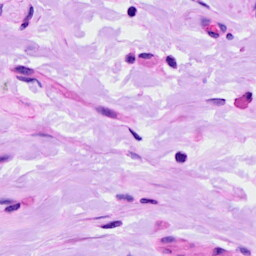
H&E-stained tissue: Ovarian